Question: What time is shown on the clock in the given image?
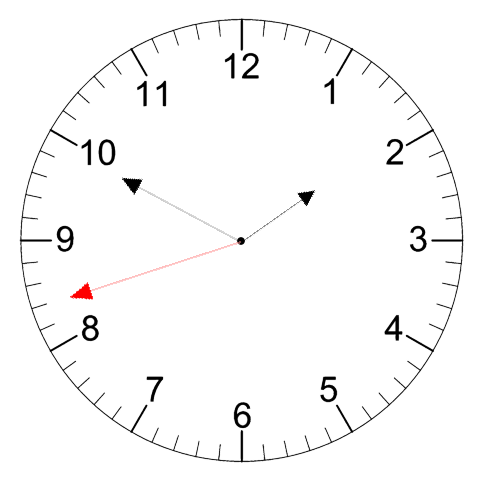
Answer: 01:49:42